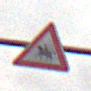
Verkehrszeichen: ReiterRechts
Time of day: MorningAfternoon
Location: Outdoor (Nature)
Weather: Overcast
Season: NotSpecified
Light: Natural